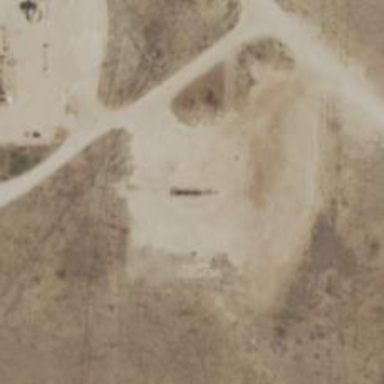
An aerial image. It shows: Petroleum well.